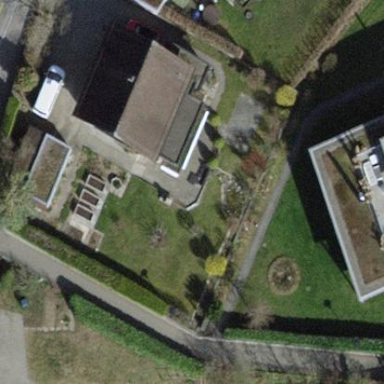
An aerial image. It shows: Detached building.